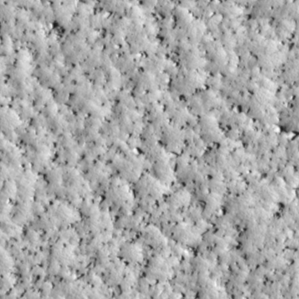
Label: non_frost